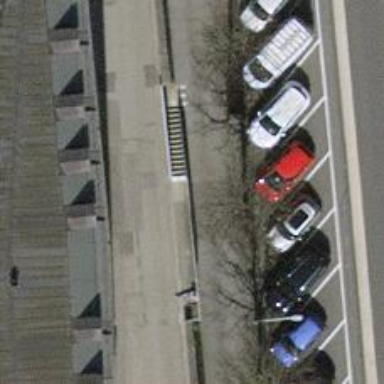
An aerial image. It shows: Set of concrete steps.